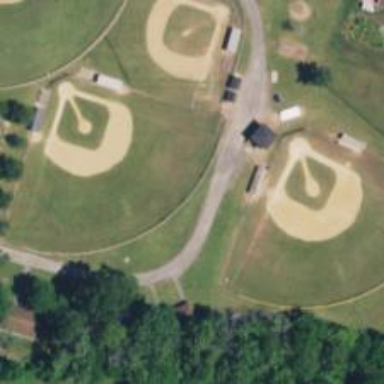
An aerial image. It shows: Baseball pitch for leisure land.